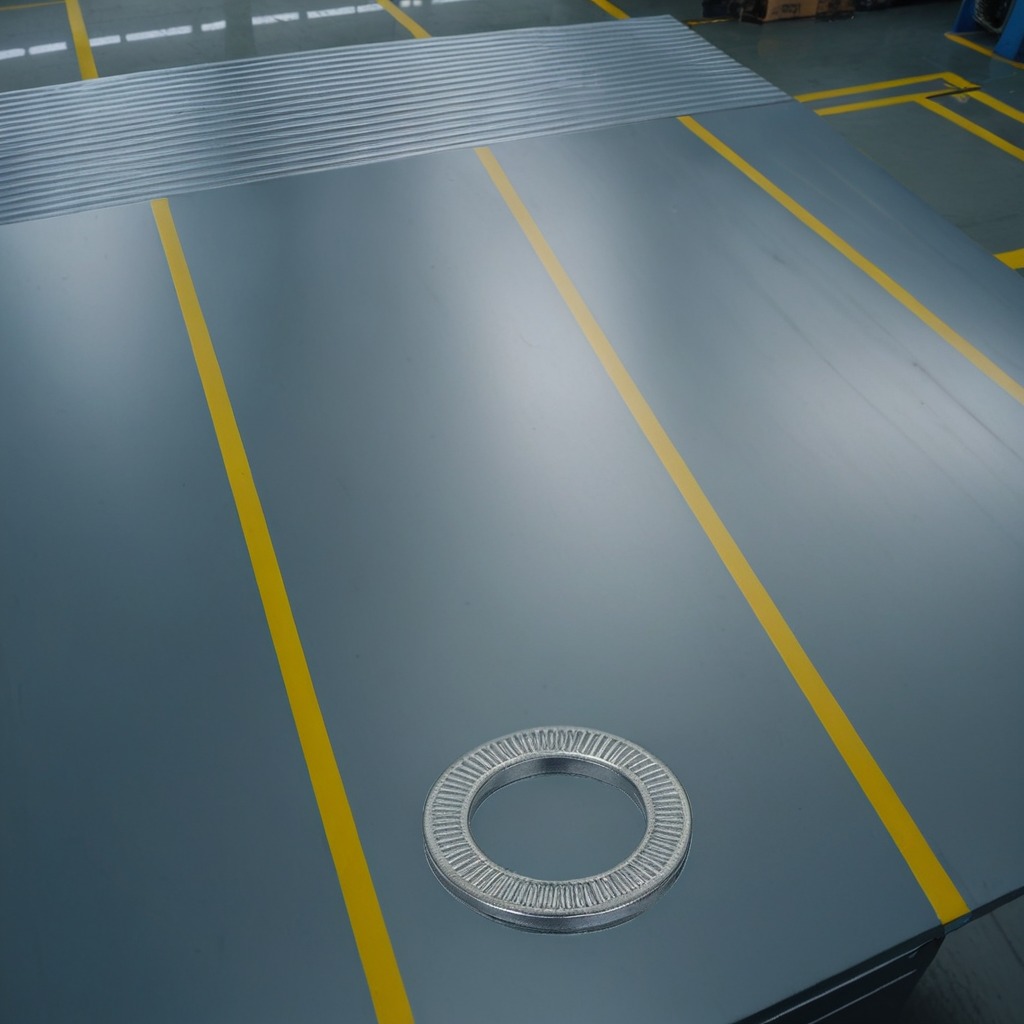
A flat metal washer lies on the toolbox surface in an airplane hangar workshop 8K.